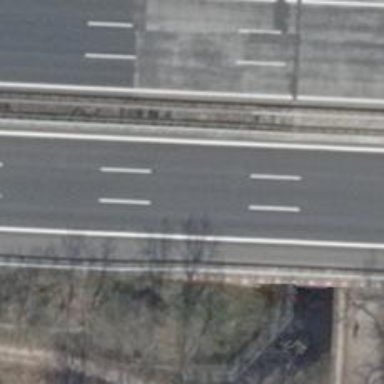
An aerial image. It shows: Motorway with concrete surface.